Interaction volume radius: 5 \u00c5
Interaction volume height: 20 \u00c5
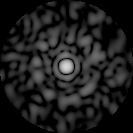
Disorder parameter: 0.8343